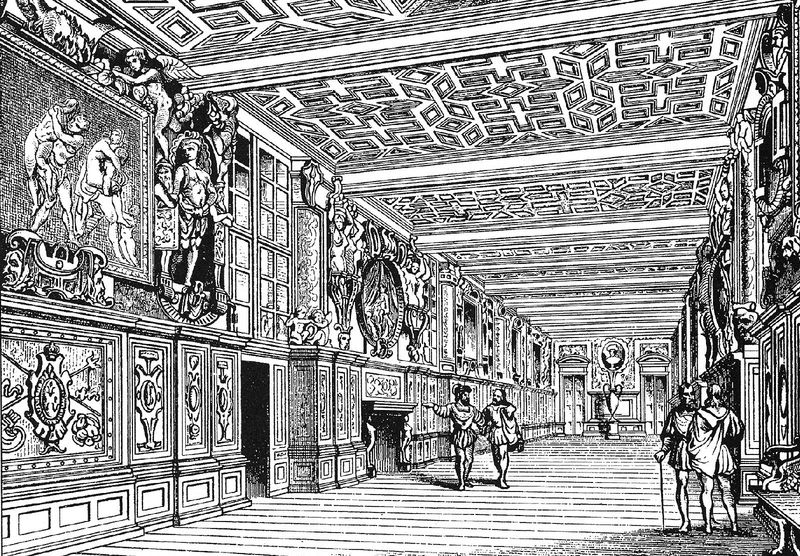
Titel: Nymphenreliefs der Fontaine des Innocents
Künstler: Jean Goujon
Standort: Paris, Place des Innocents (EU - F - Ile-de-France)
Schlagwörter: gemälde, mann, weiß, menschen, männer, raum, schwarz, zeichnung, zimmer, gebäude, ornament, barock, decke, renaissance, kamin, stock, grafik, linien, dielen, stuck, galerie, gang, palast, druck, schraffur, schrafur, stich, flur, rathaus, kasten, plastiken, kasetten, gemäldegalerie, vertäfelung, kästen, graphi, stukatur, kassete